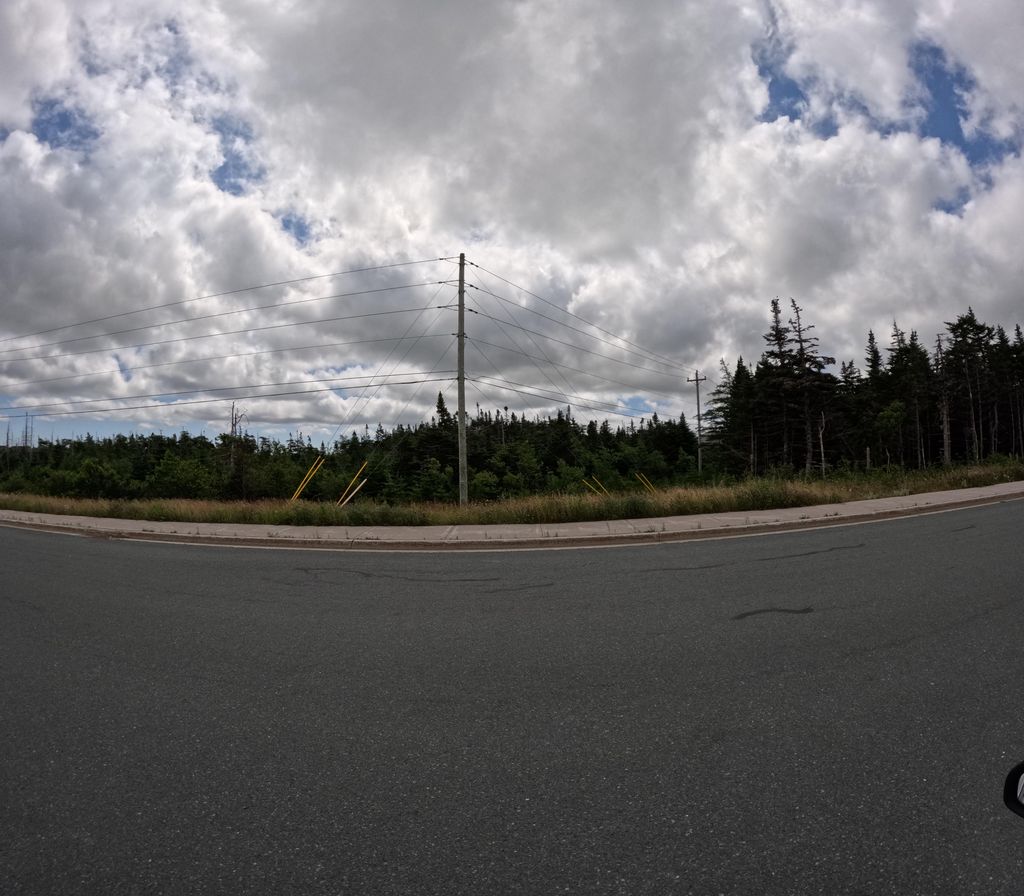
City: st_johns